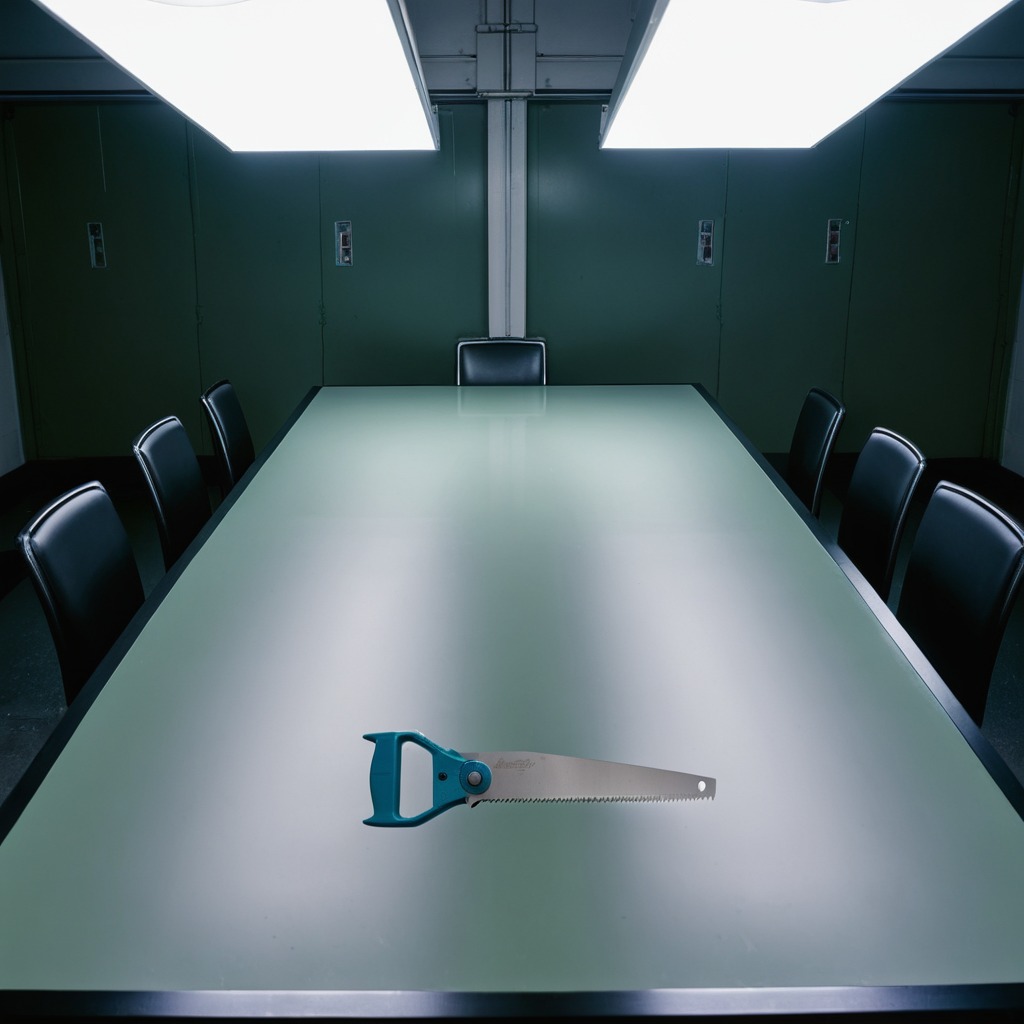
A metal saw lies on the clean empty table in a railway signal maintenance room.